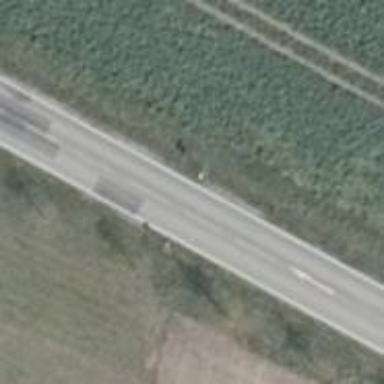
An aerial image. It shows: Tertiary road.